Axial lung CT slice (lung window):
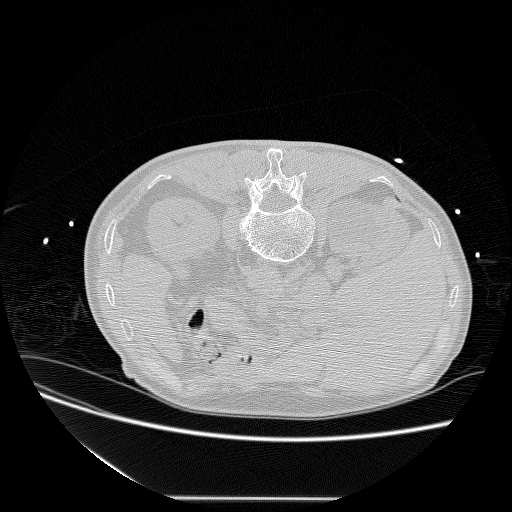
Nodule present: no